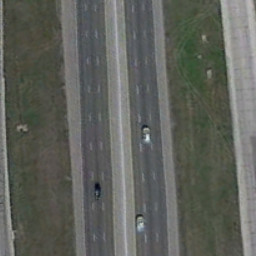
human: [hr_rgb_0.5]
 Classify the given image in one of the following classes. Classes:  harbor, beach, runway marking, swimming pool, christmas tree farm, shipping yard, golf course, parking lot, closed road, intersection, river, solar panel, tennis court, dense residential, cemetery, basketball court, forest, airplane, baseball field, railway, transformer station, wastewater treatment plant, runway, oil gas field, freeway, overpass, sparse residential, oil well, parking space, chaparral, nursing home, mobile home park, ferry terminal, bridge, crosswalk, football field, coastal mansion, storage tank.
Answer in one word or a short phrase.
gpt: freeway